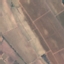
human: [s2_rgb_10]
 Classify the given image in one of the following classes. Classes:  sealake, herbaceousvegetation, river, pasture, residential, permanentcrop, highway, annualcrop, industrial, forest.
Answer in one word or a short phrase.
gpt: PermanentCrop